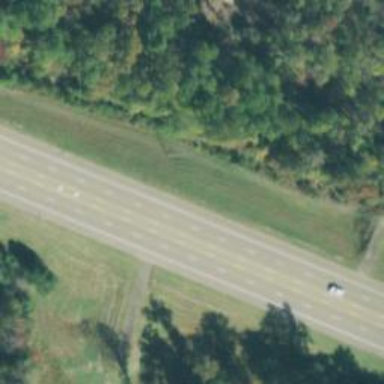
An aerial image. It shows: Asphalt road classified as trunk highway.